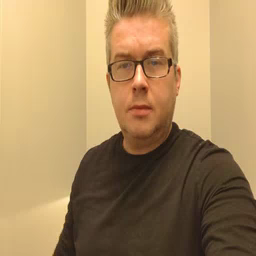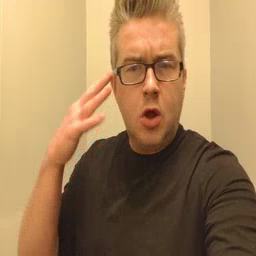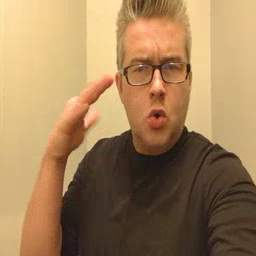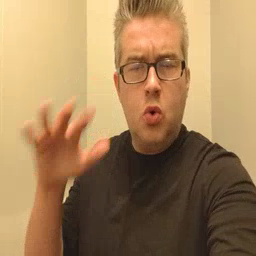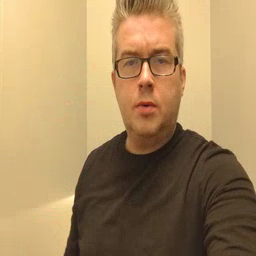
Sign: noisy